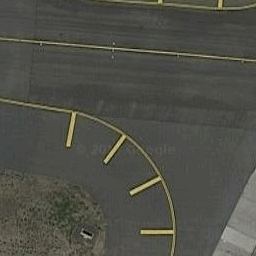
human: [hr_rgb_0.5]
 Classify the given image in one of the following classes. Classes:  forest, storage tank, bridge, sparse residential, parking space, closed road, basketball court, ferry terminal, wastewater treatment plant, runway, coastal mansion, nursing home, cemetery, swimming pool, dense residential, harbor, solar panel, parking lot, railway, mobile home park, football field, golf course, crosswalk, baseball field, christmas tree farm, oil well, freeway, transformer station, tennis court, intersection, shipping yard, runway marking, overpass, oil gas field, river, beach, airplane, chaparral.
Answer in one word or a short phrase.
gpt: runway marking